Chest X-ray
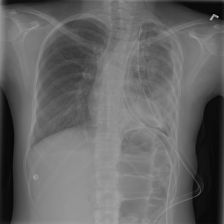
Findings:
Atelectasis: positive
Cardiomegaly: negative
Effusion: negative
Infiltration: positive
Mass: negative
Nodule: negative
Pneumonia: negative
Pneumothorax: negative
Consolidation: negative
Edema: negative
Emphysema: negative
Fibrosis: negative
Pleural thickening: positive
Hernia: negative